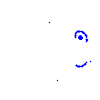
Particle: pion